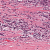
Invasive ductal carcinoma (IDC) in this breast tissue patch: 1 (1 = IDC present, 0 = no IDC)